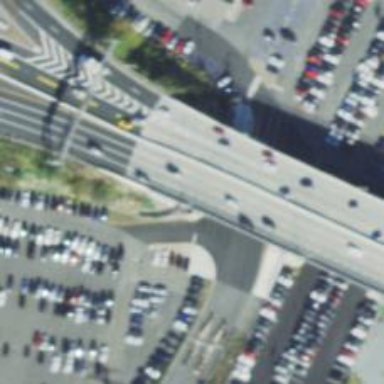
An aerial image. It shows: Urban freeway bridge over motorway.